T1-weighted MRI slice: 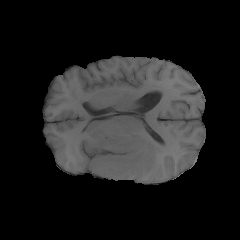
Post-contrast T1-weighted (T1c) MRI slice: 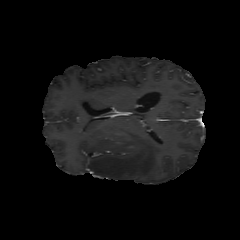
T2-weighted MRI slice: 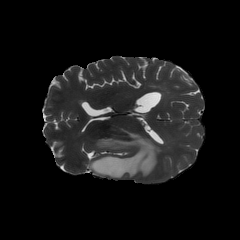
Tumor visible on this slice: yes